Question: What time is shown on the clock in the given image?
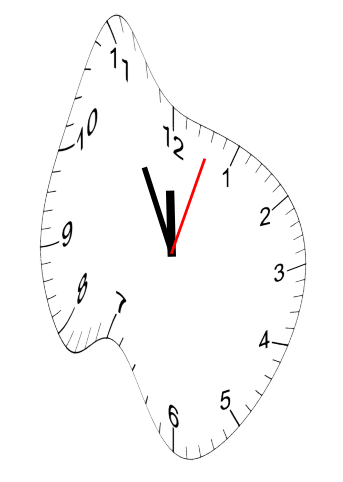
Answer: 11:55:03